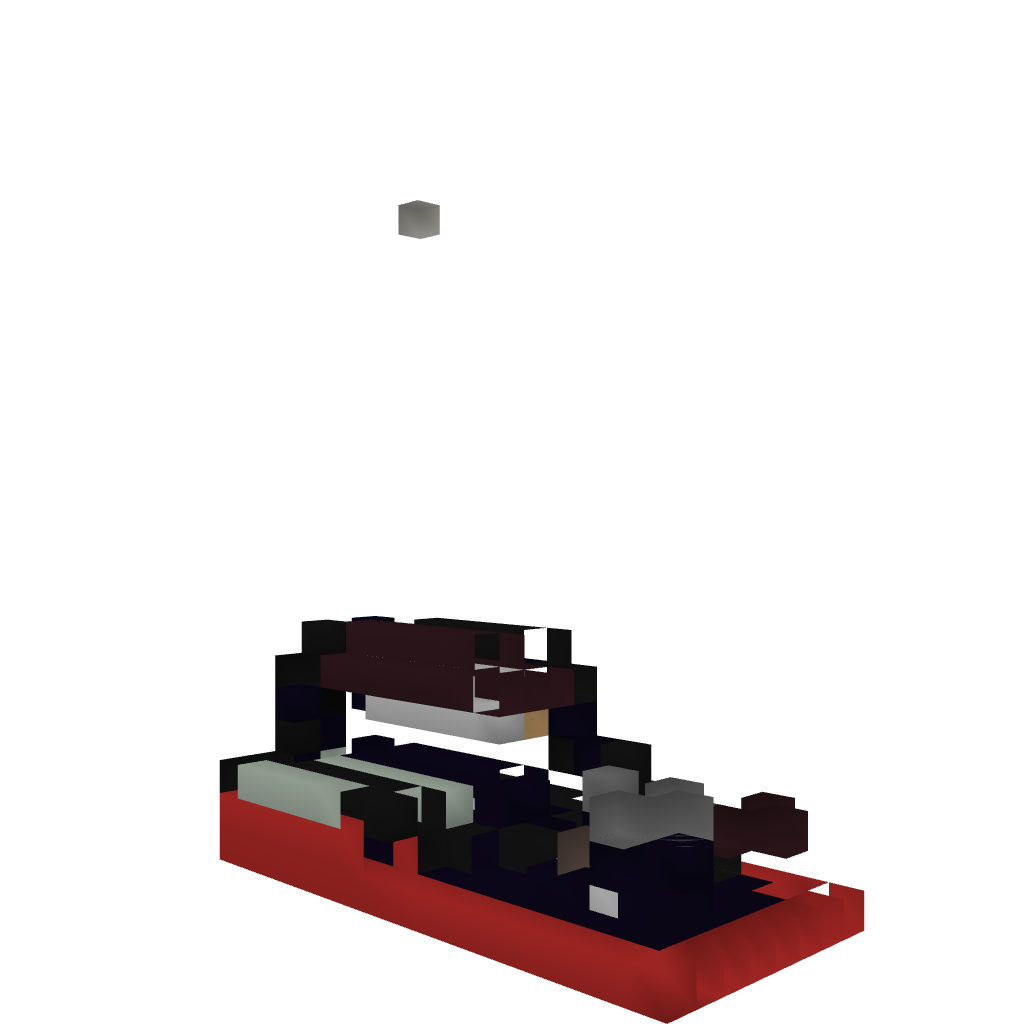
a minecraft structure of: Biggest Cannon Ever!